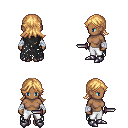
a pixel art fantasy rpg character, female body template, human, dark skin, black tattered cape, white pants, light blonde loose hair, white cloth bandages, metal boots, dagger, four views (front, back, left, right), 2x2 character sprite sheet, small pixel art, hard edges, no anti-aliasing